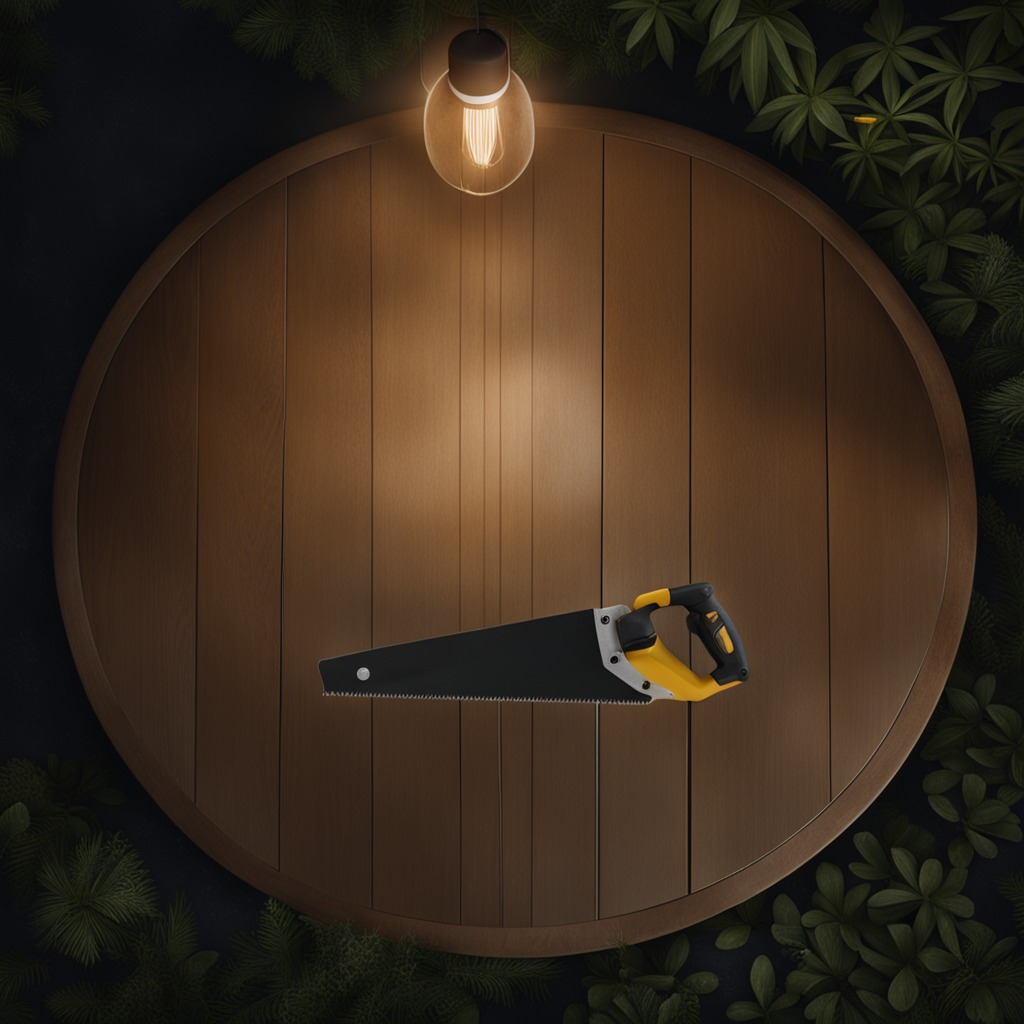
A metal saw is lying on a wooden table inside a jungle field workshop tent at night.